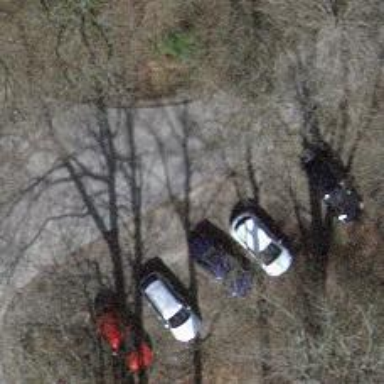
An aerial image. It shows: Parking area.